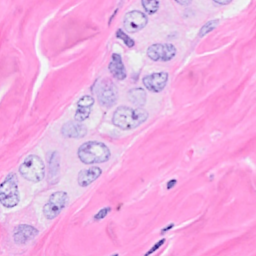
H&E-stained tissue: Breast